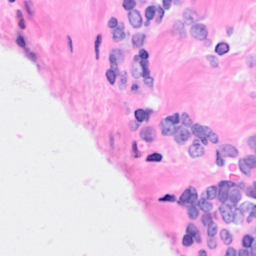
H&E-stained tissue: Breast